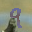
Label: 9